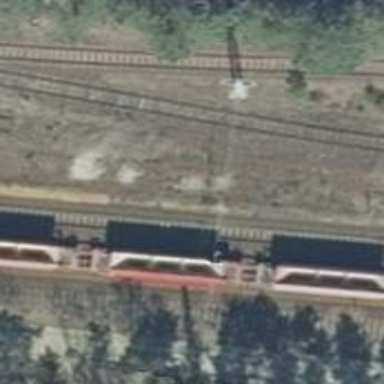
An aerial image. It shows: Abandoned railway spur.